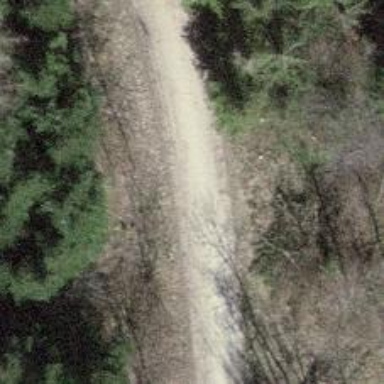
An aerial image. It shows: Track with grade 2 tracktype.